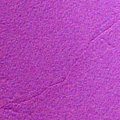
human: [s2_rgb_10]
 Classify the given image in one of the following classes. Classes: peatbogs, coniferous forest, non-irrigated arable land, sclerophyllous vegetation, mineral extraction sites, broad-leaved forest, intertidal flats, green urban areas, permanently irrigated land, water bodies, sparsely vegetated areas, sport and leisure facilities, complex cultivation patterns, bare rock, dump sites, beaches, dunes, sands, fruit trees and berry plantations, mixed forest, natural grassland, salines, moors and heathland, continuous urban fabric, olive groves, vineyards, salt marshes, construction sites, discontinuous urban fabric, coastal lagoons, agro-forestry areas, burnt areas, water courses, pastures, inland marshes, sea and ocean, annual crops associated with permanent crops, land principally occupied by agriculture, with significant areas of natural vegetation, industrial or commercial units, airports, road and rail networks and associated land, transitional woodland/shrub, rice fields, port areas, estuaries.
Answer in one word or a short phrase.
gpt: sea and ocean